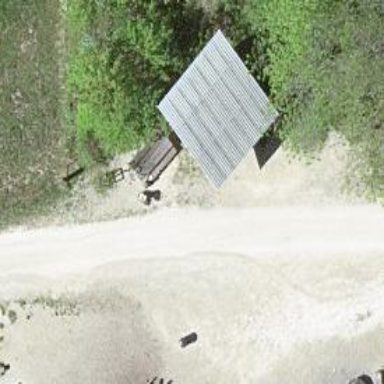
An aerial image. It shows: Picnic table located in leisure land area.